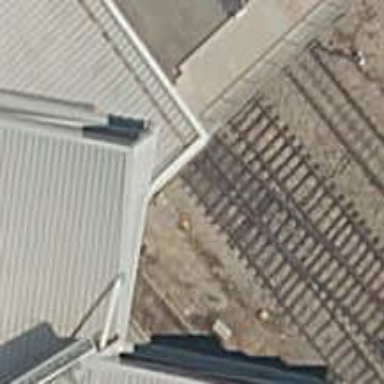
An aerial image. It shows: Railway tunnel passing through service yard.